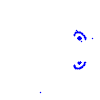
Particle: proton